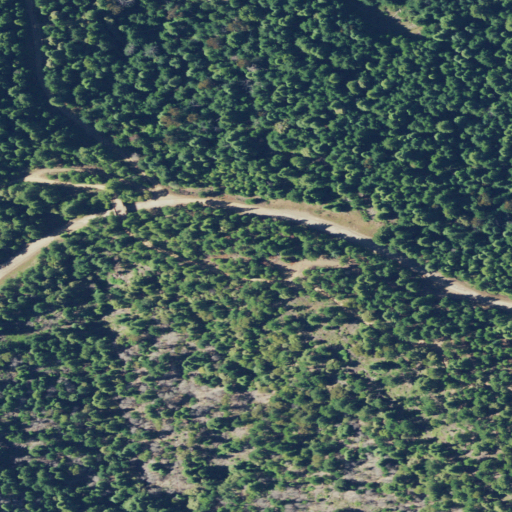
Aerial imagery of gap in California named Wohlys Pass containing evergreen forest, open development, and mixed forest